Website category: phone
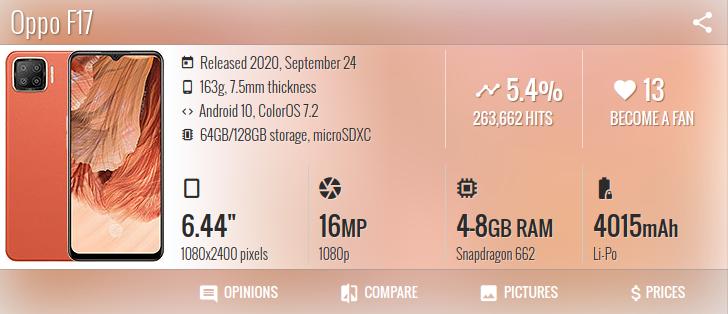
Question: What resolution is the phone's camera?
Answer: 1080p

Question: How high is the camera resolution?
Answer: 1080p

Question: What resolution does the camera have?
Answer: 1080p

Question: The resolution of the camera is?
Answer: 1080p

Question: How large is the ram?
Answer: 4-8 GB RAM

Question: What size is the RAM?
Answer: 4-8 GB RAM

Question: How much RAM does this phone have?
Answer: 4-8 GB RAM

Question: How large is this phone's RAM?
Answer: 4-8 GB RAM

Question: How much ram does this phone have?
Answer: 4-8 GB RAM

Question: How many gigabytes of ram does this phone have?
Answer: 4-8 GB RAM

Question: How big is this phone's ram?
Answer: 4-8 GB RAM

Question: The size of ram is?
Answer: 4-8 GB RAM

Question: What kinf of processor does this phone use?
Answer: Snapdragon 662

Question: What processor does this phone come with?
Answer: Snapdragon 662

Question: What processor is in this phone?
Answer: Snapdragon 662

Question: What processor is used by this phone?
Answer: Snapdragon 662

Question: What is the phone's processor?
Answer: Snapdragon 662

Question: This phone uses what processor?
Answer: Snapdragon 662

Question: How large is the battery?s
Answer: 4015 mAh

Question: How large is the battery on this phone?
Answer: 4015 mAh

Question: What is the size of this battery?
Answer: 4015 mAh

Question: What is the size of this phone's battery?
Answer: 4015 mAh

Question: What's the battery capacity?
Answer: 4015 mAh

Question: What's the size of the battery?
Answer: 4015 mAh

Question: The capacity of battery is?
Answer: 4015 mAh